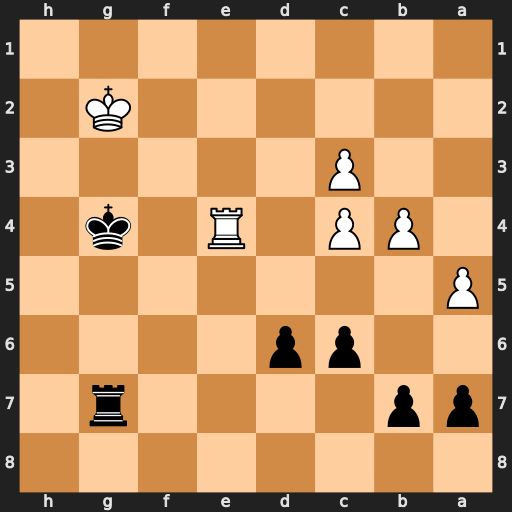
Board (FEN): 8/pp4r1/2pp4/P7/1PP1R1k1/2P5/6K1/8
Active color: b
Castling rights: -
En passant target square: -
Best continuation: Kf5+ Kf3 Rg3+ Kxg3 Kxe4